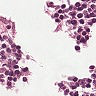
Metastatic tissue present: no